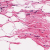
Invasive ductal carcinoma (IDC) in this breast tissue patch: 0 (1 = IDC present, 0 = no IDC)